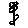
Label: flower